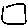
Label: square